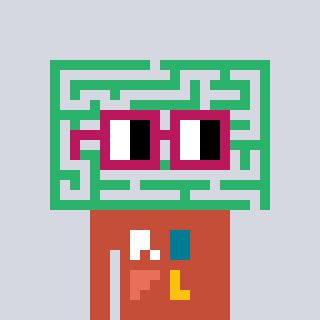
a pixel art character with square dark red glasses, a maze-shaped head and a rust-colored body on a cool background